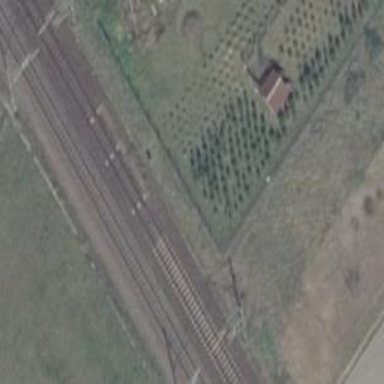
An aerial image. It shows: Railway with electrified contact lines.